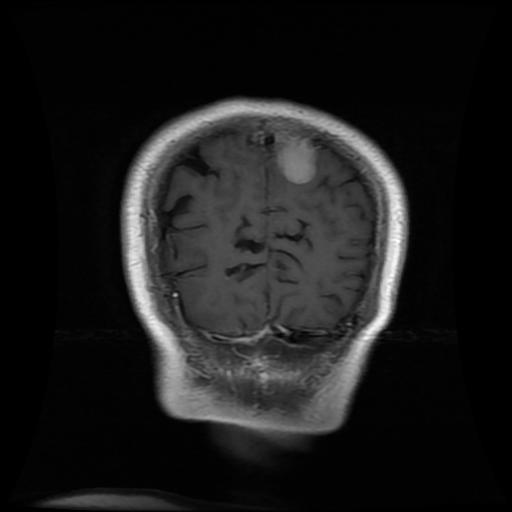
Label: meningioma